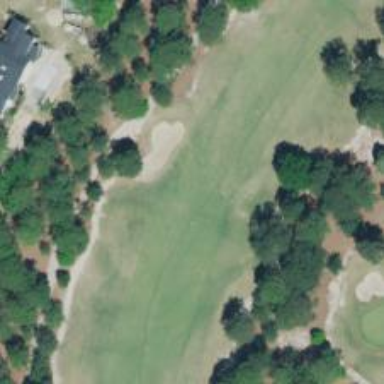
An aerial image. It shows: Golf hole.